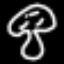
Label: mushroom